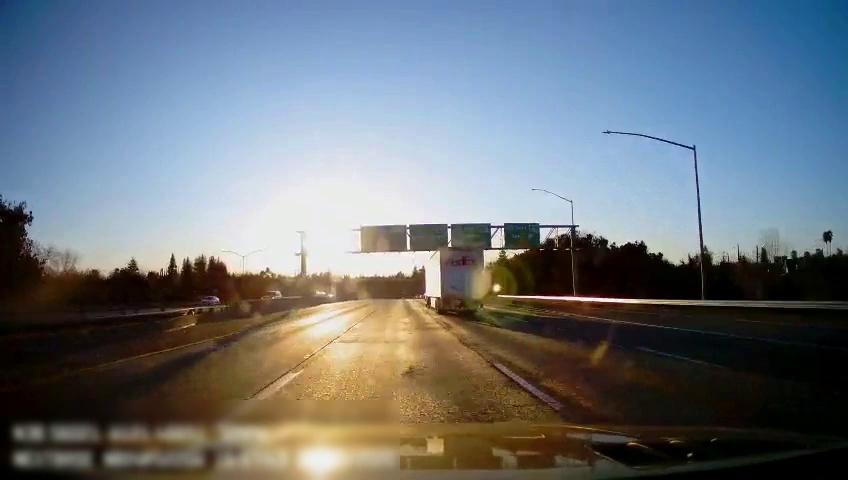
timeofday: Day
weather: Sunny
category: Drivable Space
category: Vehicles | Car
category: Vehicles | SUV
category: Vehicles | Truck
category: Lanes | Alternate Lane
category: Lanes | Current Lane
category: Lanes | Current Lane
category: Lanes | Alternate Lane
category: Lanes | Alternate Lane
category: Traffic | Signs
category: Traffic | Signs
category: Traffic | Signs
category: Traffic | Signs